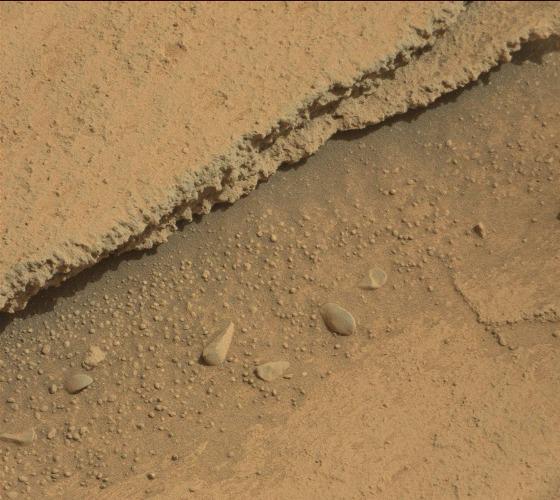
Terrain classes present: Bedrock, Gravel / Sand / Soil, Rock, Shadow